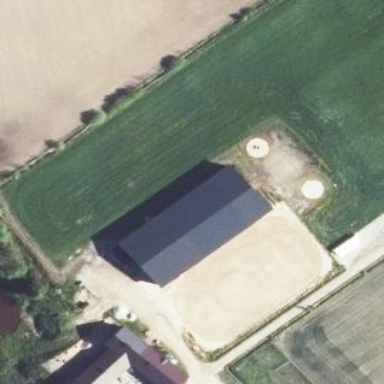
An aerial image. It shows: Manege building.